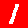
Digit: 1